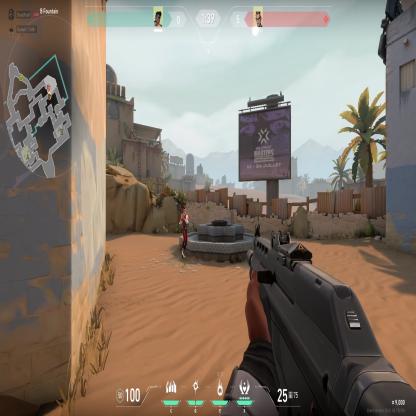
Label: enemy